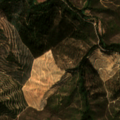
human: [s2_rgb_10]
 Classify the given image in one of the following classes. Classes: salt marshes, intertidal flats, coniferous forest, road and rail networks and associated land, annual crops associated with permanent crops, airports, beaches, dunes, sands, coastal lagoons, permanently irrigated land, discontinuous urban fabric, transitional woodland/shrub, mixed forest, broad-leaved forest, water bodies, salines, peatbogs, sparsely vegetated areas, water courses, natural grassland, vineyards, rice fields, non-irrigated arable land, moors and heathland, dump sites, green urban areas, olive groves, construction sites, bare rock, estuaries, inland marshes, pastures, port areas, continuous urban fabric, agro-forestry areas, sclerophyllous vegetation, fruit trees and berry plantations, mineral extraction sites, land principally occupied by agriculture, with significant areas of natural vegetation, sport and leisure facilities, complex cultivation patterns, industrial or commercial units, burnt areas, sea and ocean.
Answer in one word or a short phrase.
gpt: broad-leaved forest, sclerophyllous vegetation, transitional woodland/shrub